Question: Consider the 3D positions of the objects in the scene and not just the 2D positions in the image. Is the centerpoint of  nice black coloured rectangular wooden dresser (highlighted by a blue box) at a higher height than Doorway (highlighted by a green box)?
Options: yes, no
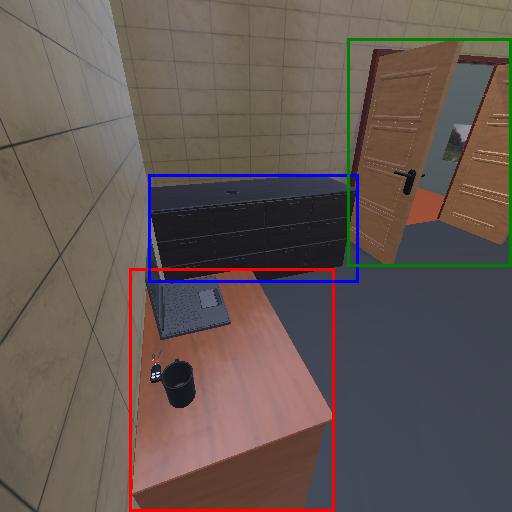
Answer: yes